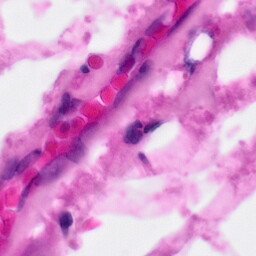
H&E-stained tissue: Pancreatic